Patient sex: F
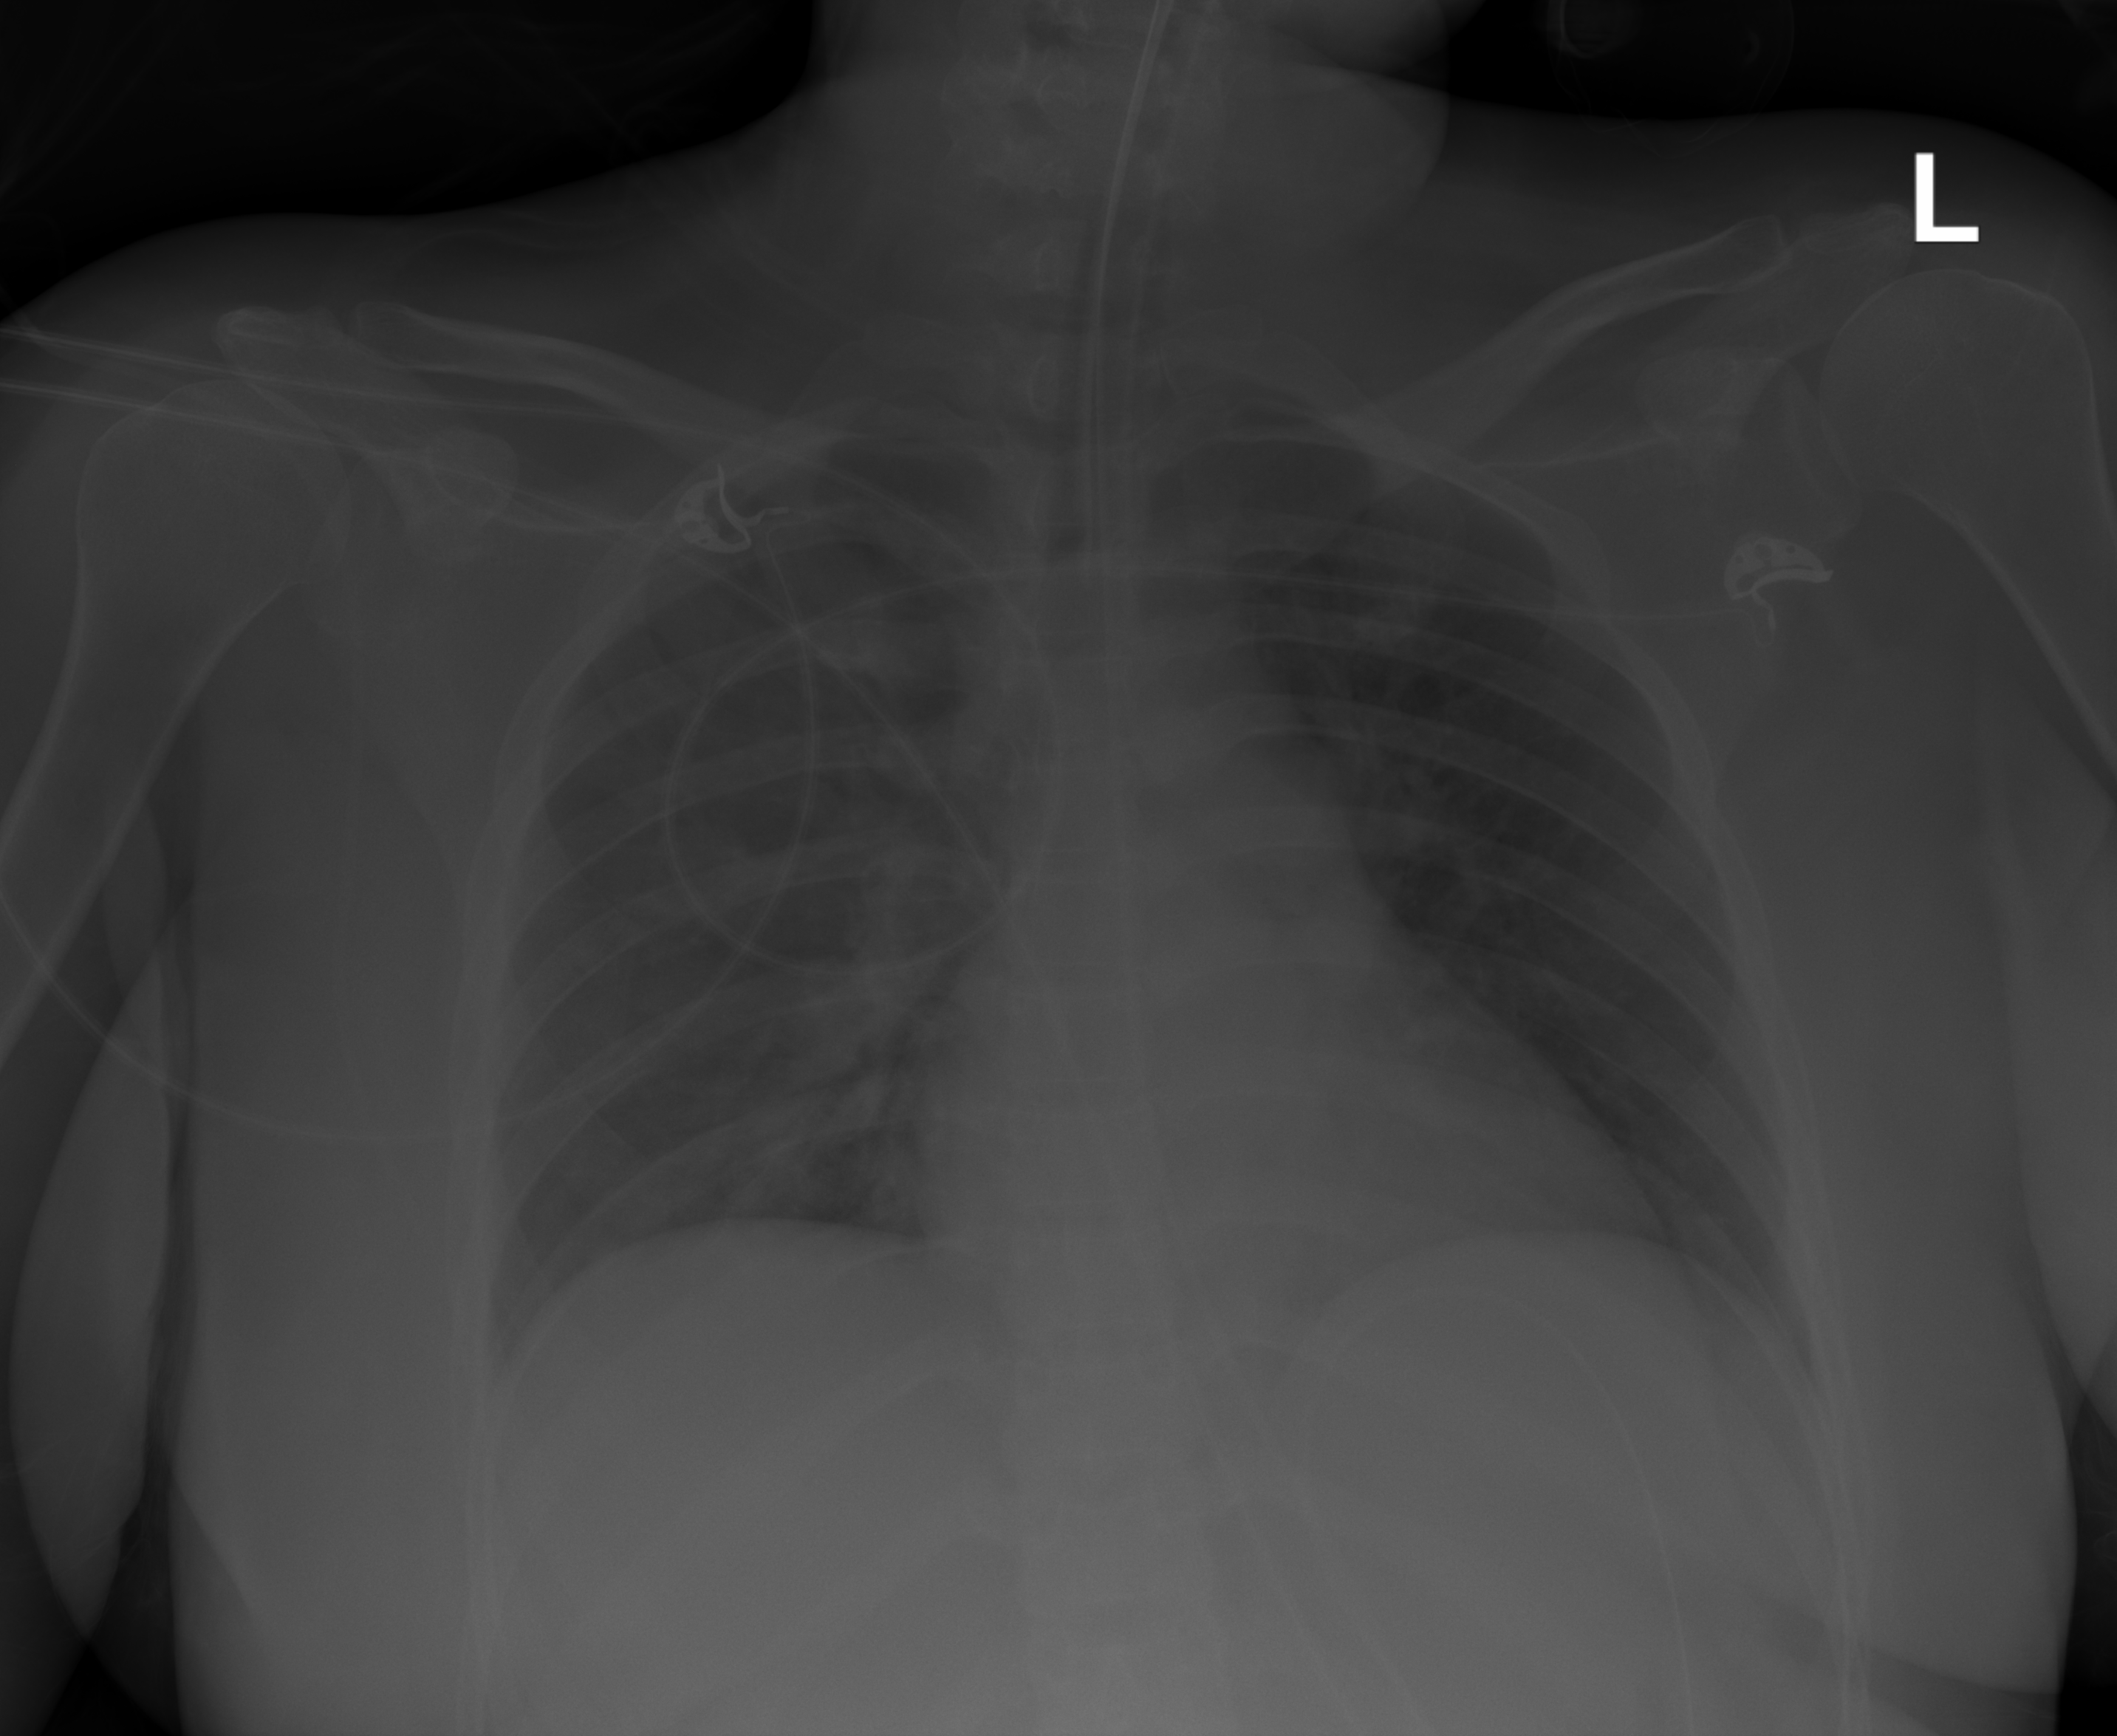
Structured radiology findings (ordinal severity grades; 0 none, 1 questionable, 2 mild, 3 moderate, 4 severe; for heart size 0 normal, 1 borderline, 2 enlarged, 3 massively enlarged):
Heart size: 2
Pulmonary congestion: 0
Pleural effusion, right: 0
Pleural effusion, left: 0
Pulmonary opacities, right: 2
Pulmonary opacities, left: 0
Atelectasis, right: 2
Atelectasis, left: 0